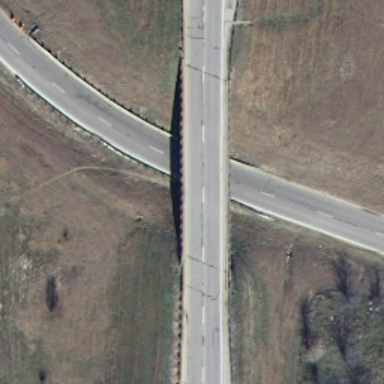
A road go across another one diagonally .